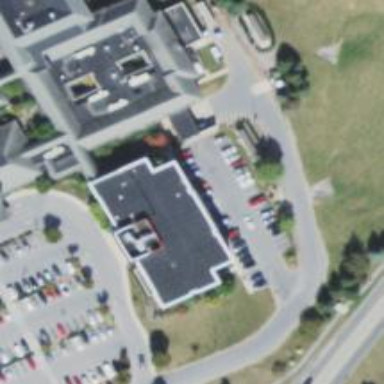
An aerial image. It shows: Clinic.